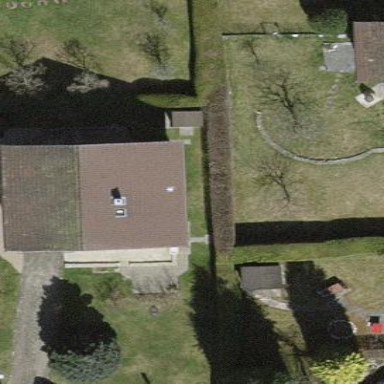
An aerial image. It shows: Detached building with gabled roof.